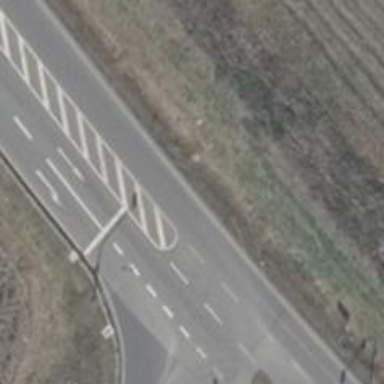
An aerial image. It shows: Road with traffic signals.